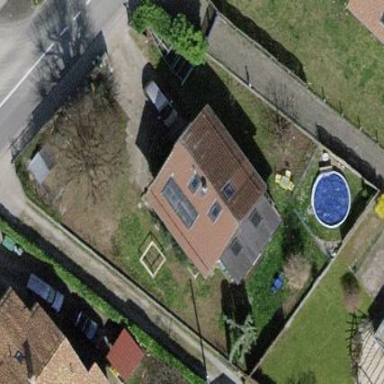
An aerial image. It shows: Garden enclosed by fence.